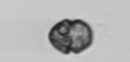
Label: Dinophyceae